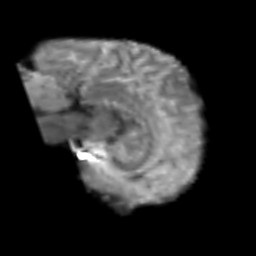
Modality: T2w
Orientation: sagittal
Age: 43
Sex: male
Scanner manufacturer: siemens
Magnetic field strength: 3 T
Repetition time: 6.1 s
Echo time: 0.101 s